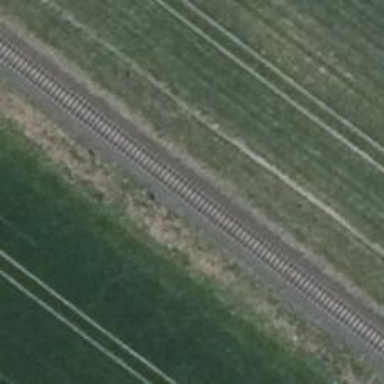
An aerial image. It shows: Railway milestone.